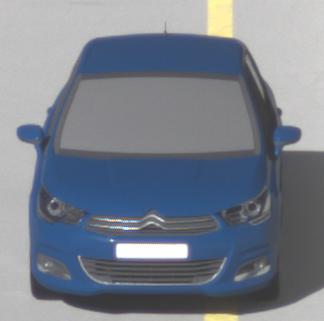
Make: Citroen
Model: C4 VTi 95
Detailed model: C4 (II)
Model produced from: 2012/08
Model produced until: 2013/06
Doors: 5
Color: blue
Road condition: dry road
Daytime: morning or afternoon
Contrast: high contrast